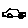
Label: car